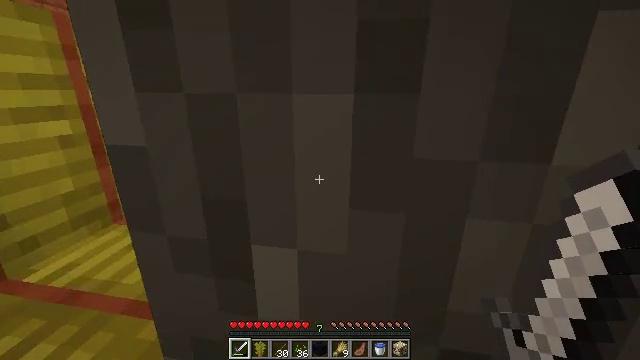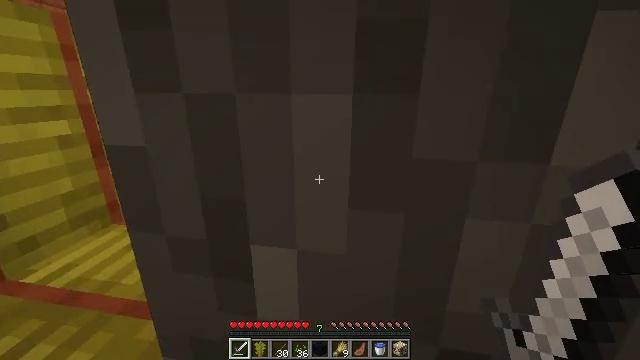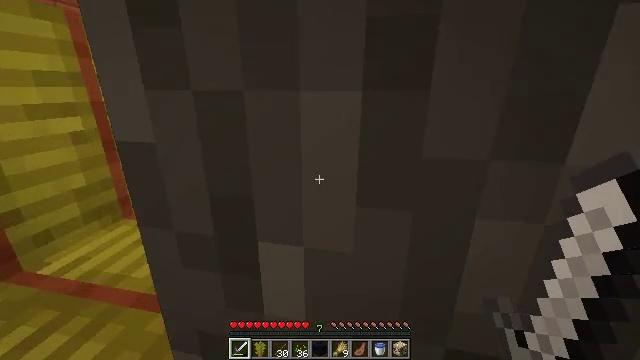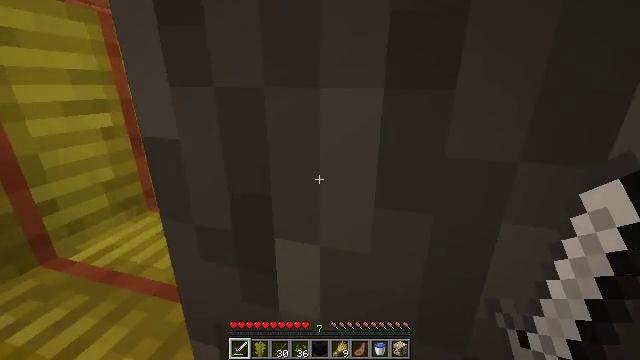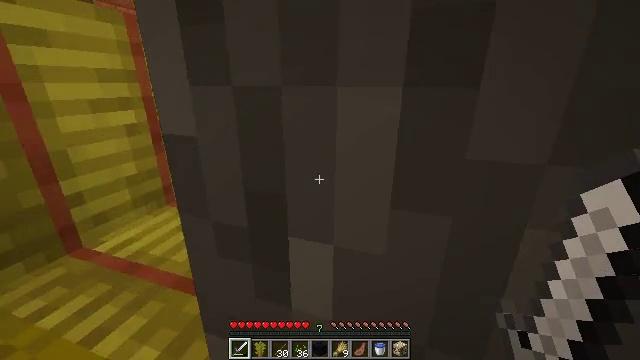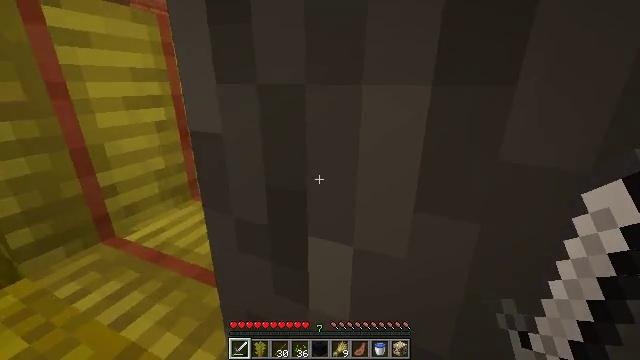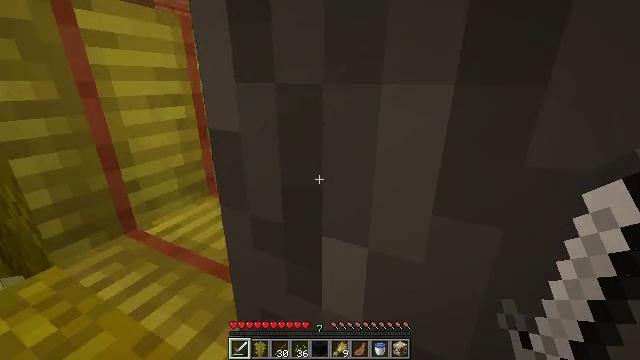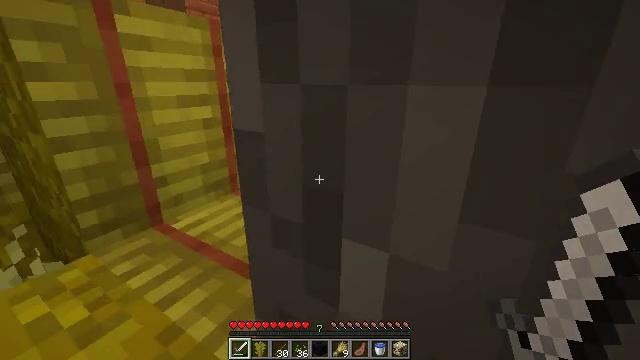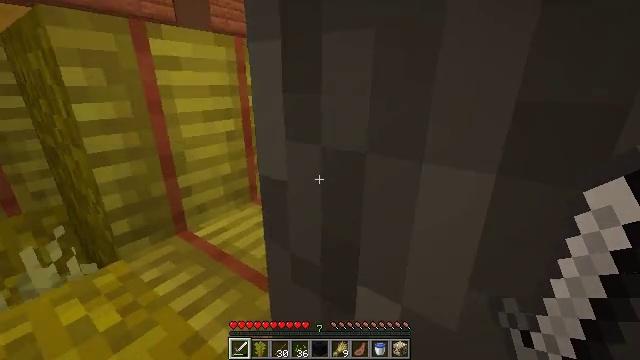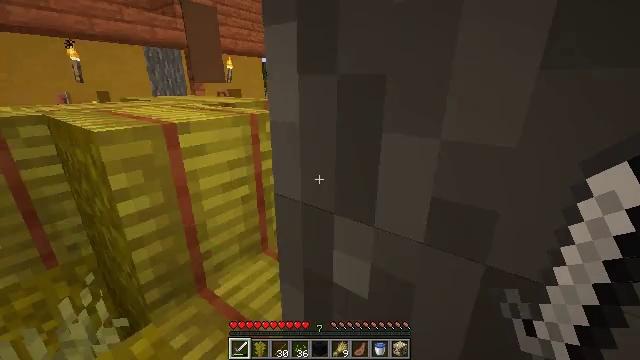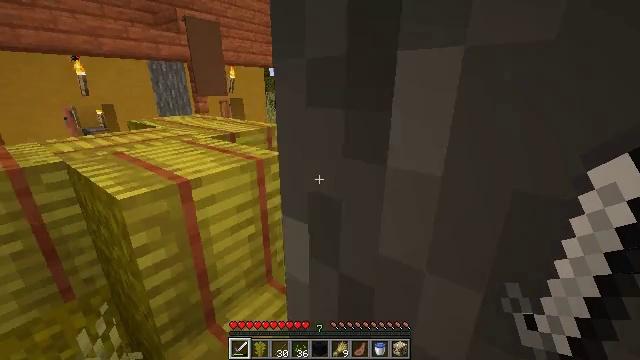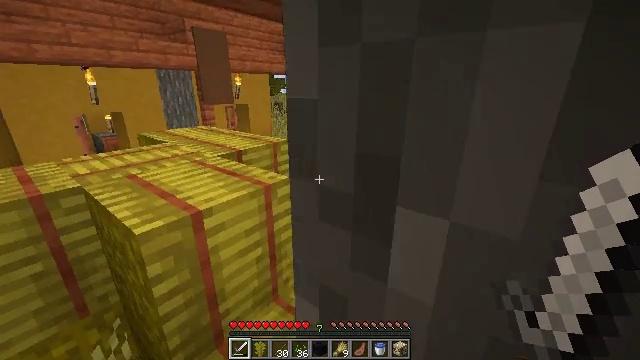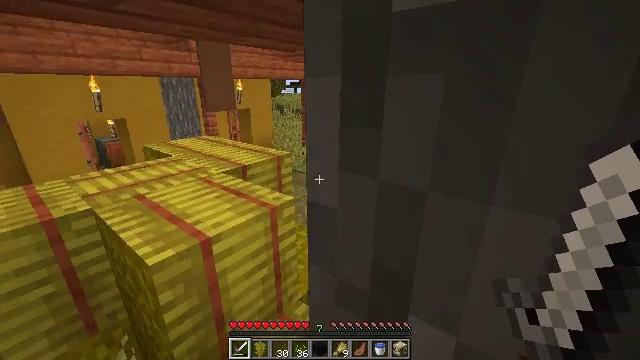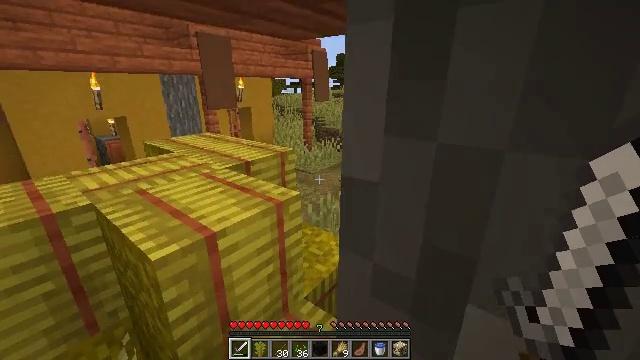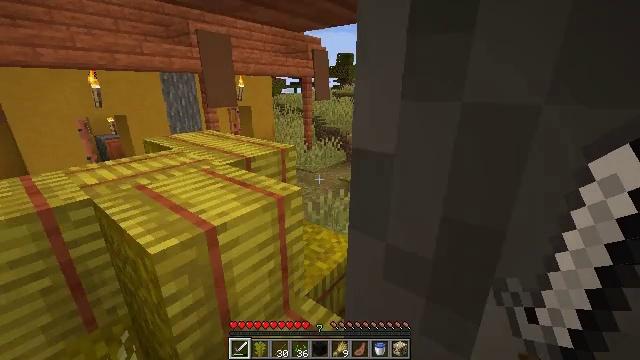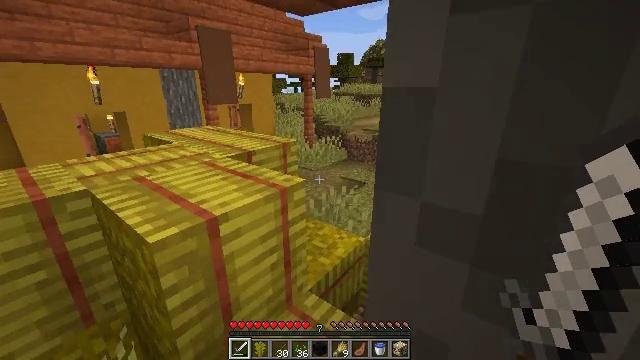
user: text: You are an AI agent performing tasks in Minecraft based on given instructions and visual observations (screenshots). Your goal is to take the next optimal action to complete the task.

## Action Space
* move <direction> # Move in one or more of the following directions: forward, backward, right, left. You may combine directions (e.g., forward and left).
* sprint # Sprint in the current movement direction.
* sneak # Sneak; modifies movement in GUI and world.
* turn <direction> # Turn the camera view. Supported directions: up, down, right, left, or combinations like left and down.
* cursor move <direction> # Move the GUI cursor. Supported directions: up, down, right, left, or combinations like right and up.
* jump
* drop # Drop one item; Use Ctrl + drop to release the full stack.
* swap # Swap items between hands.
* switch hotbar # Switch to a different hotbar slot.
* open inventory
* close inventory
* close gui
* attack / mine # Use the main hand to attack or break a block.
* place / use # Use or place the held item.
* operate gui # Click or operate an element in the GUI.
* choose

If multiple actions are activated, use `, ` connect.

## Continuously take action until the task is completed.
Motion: motion action
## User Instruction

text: Attack the hay block to get hay.
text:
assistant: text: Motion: move forward
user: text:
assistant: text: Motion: move forward, turn left
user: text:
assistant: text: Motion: move forward, turn left
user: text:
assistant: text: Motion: move forward, turn left
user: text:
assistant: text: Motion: move forward, turn left
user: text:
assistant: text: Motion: move forward, turn left
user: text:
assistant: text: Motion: move forward, turn left
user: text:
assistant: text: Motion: move forward, turn left, jump
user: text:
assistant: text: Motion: move forward, turn left, jump
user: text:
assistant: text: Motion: move forward, jump
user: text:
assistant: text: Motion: move forward, jump
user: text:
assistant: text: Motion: move forward, jump
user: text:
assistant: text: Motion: move forward, jump
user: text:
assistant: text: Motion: move forward, jump
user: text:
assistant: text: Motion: move forward
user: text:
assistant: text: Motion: move forward
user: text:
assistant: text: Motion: move forward
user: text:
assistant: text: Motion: move forward, turn right and up
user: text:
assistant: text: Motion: move forward
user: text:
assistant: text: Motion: move forward, turn right and up
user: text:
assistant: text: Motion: move forward, turn right
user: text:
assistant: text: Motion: move forward, turn right
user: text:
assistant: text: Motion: move forward, turn right
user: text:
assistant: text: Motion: move forward, turn right and down
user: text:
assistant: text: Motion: move forward, turn right and down
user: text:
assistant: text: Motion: move forward, turn right
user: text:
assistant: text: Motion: move forward
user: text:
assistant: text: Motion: move forward
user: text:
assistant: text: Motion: move forward
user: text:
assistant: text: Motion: move forward